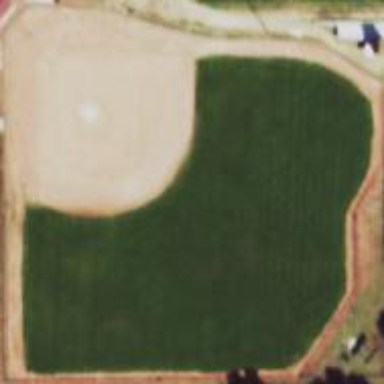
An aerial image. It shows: Baseball pitch for leisure and sports activities.